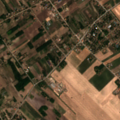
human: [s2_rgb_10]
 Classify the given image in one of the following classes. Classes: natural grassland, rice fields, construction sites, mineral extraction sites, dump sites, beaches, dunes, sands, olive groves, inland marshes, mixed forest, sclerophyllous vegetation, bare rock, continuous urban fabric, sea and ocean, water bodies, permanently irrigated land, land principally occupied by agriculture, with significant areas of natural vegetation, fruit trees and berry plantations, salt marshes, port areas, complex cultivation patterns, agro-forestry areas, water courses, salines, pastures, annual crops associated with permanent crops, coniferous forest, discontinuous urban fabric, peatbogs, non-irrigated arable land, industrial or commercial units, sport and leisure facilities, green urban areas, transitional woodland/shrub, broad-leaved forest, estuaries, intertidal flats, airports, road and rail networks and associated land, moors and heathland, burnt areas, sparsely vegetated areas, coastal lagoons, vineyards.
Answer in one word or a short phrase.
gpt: discontinuous urban fabric, non-irrigated arable land, fruit trees and berry plantations, complex cultivation patterns